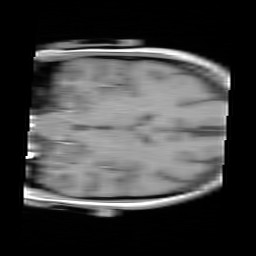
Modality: FLASH
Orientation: coronal
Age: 21
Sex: female
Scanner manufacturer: siemens
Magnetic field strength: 3 T
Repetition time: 0.245 s
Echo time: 0.0026 s